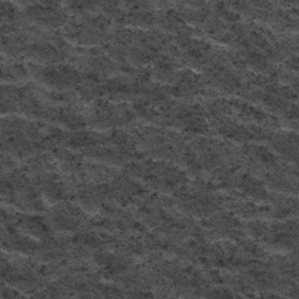
Label: frost